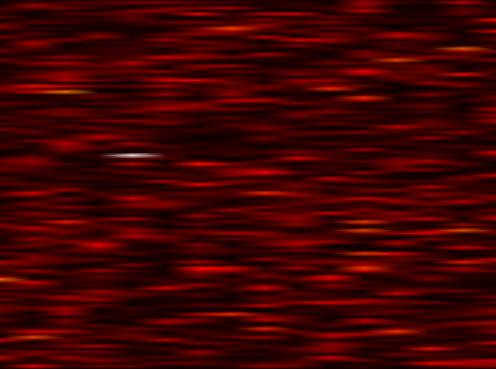
Label: UFMC